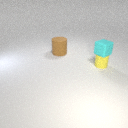
large brown rubber cylinder behind small yellow rubber cylinder